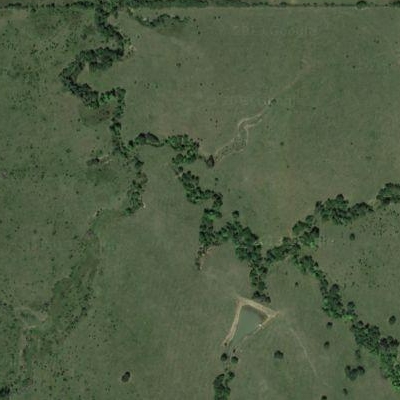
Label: Grass